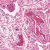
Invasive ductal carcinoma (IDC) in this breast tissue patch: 0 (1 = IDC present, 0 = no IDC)